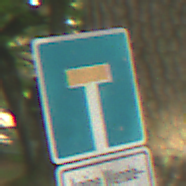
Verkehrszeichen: Sackgasse
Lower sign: HinweisGeaenderteVorfahrtVerkehrsfuehrungVerkehrsregelung3
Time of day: MorningAfternoon
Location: Outdoor (RoadRail)
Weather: Clear
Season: NotSpecified
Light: Natural